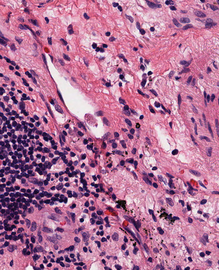
Tumor epithelial tissue: no
Tumor-associated stroma tissue: yes
Normal tissue: no